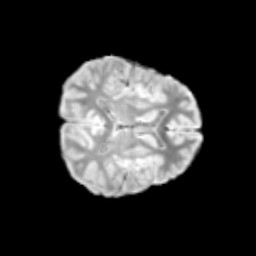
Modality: T2w
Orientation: axial
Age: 9
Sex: male
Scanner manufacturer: siemens
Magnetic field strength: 3 T
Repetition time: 3.8 s
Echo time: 0.07 s